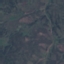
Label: HerbaceousVegetation